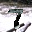
Label: 7